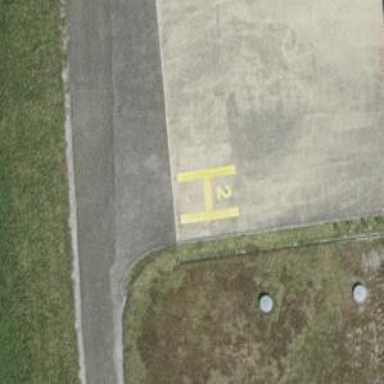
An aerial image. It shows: Image of helipad at airport.